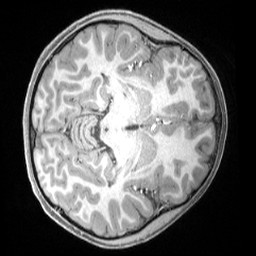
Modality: T1w
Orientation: axial
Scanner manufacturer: siemens
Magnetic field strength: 3 T
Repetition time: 2.4 s
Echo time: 0.00224 s